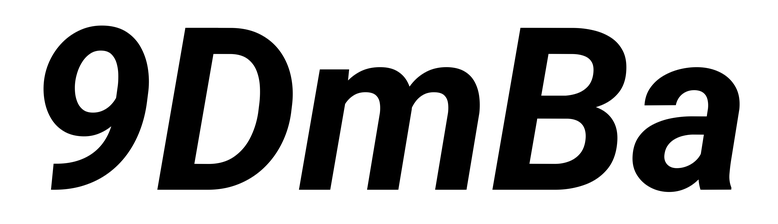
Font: Roboto-Italic_Bold_Italic